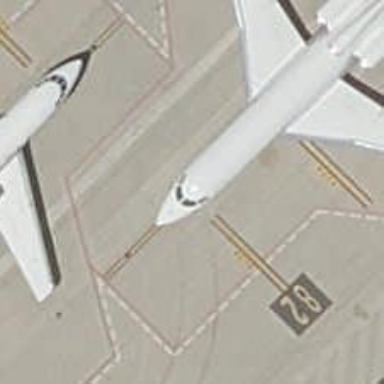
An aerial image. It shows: Airport parking position.